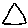
Label: triangle